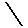
Label: line